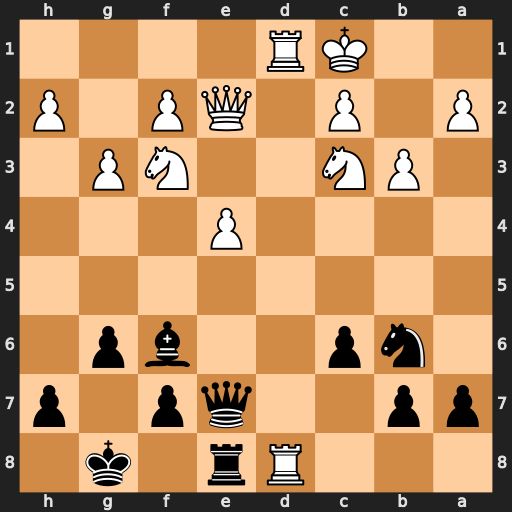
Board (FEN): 3Rr1k1/pp2qp1p/1np2bp1/8/4P3/1PN2NP1/P1P1QP1P/2KR4
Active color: b
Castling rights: -
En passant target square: -
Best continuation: Qa3+ Kd2 Rxd8+ Ke1 Bxc3+